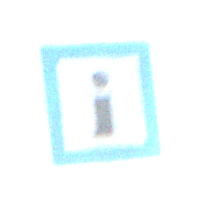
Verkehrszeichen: Informationsstelle
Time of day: SunriseSunset
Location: Outdoor (Nature)
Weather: PartlyCloudy
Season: NotSpecified
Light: Natural